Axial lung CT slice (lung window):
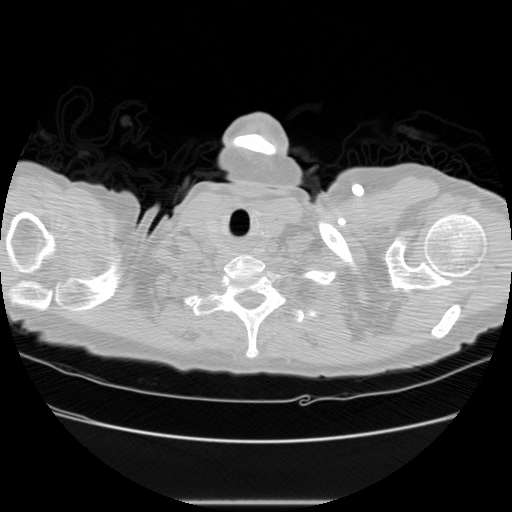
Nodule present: no